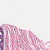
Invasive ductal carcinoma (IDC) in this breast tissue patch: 0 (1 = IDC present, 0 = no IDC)